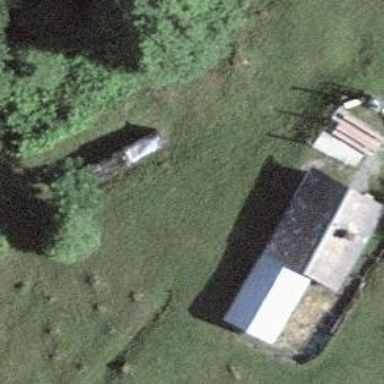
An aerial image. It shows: Hut.